Question: Can I enable wifi on my windows phone emulator? I want so see networks available in emulator like I see on a real mobile Phone. I am using VS 2013, and working on a laptop with wifi. When I click the on button on Wi-Fi settings it remains in a loop.
I already managed to give internet acces to my emulator. But I wish to search for wifi networks.

Thank you
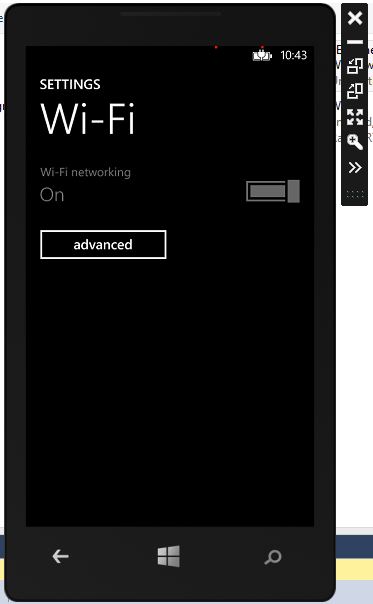
Answer: No you can't enable WiFi on your Windows Phone Emulator because the emulator is actually a virtual OS running on Hyper-V, which is using your laptop WiFi connection for Windows Phone WiFi connection.
If you want to search for WiFi networks, you better search on a real device.